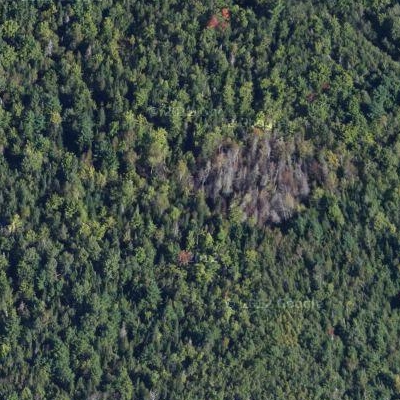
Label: eForest